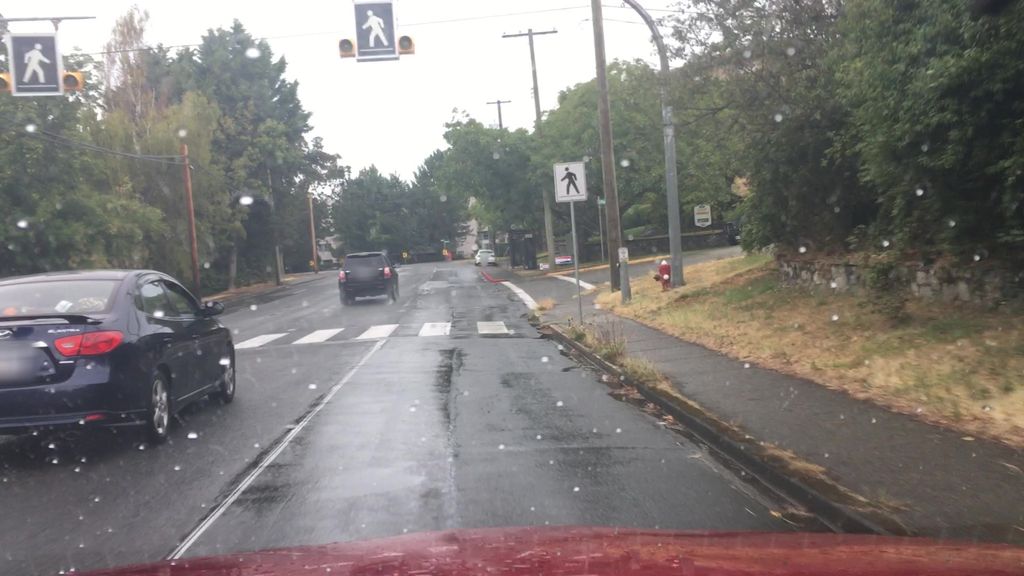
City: victoria